You are looking at the envelope spectrum of a bearing's vibration signal. The marked vertical lines are the theoretical fault frequencies for the outer race, inner race, rolling elements, and cage. Determine the bearing's health state. Answer with exactly one of: normal, inner_race, outer_race, ball.
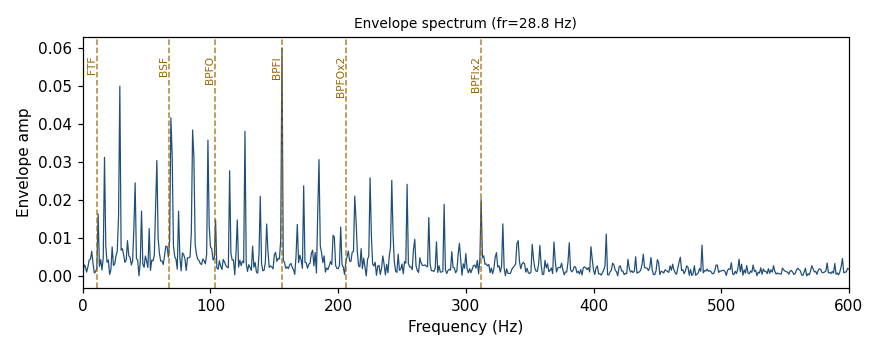
Answer: inner_race